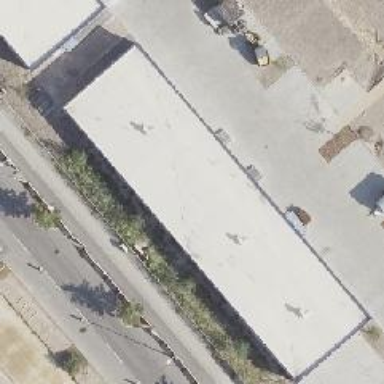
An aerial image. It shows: Commercial building.